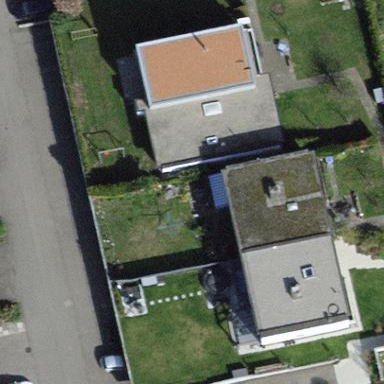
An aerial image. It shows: Semidetached house.